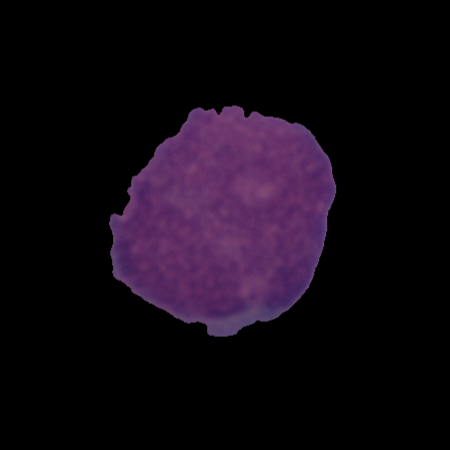
Label: cancer